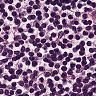
Metastatic tissue present: no